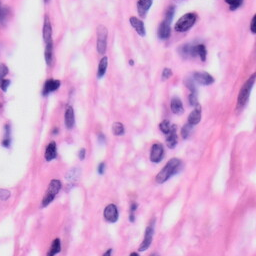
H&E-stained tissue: Skin